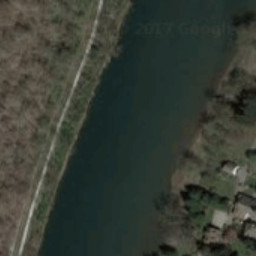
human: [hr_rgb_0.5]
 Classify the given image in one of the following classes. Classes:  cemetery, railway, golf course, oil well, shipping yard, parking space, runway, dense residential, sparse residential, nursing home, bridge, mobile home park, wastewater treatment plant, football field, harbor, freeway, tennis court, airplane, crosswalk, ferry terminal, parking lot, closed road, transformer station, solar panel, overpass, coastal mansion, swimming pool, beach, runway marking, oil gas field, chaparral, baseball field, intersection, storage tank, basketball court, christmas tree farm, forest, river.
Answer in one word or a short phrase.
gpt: river